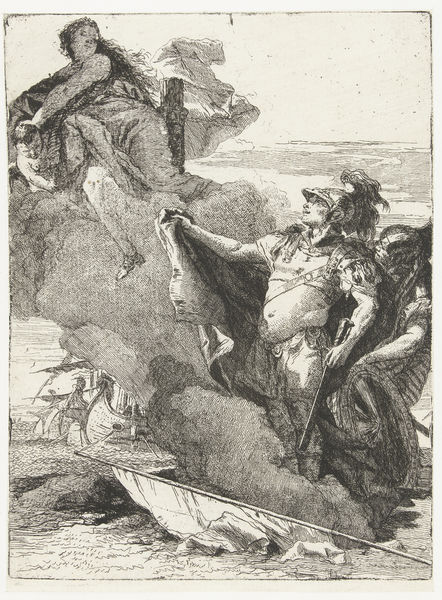
Titel: Venus wijst Aeneas en Achates de weg naar Dido's paleis
Künstler: Giovanni Domenico Tiepolo
Standort: Amsterdam
Institution: Rijksmuseum
Schlagwörter: meer, wolken, menschen, homme, helm, dramatisch, femme, gravure, ciel, allégorie, voile, dessin, mer, monstre, voilier, vent, soldat, bateau, attaque, ataque